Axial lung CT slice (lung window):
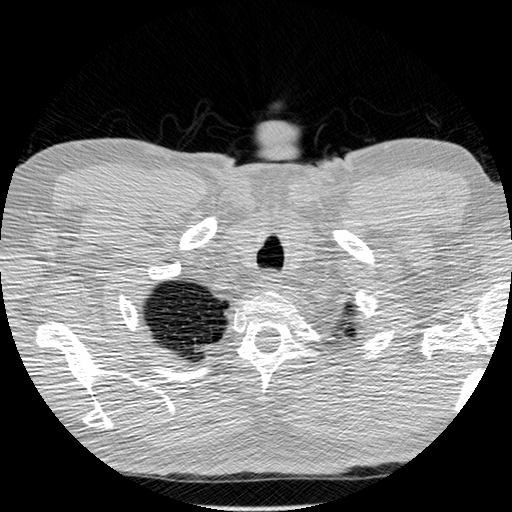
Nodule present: no